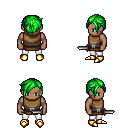
a pixel art fantasy rpg character, male body template, human, dark skin, leather chest armor, white pants, green pixie cut hairstyle, gold boots, dagger, four views (front, back, left, right), 2x2 character sprite sheet, small pixel art, hard edges, no anti-aliasing